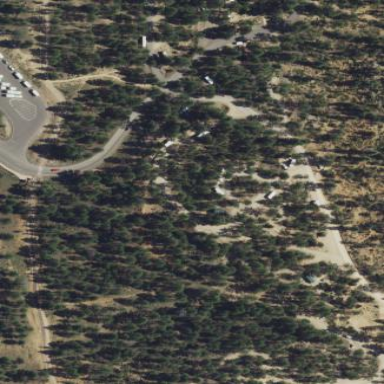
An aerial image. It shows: Campsite with tents and caravans.